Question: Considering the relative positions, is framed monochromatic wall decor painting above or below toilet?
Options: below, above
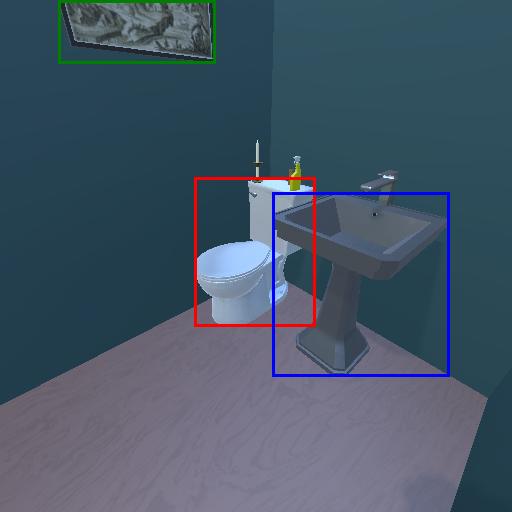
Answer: below